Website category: university
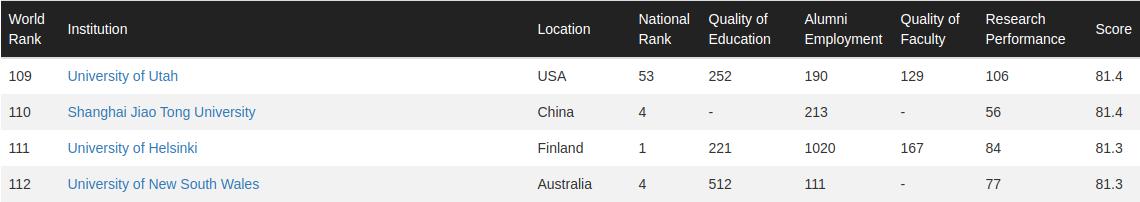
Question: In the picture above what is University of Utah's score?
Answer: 81.4

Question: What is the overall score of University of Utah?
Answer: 81.4

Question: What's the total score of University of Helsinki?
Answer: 81.3

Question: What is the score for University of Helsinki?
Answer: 81.3

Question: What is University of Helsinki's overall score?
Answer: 81.3

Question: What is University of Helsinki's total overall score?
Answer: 81.3

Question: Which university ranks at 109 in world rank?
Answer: University of Utah

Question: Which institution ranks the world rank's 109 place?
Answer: University of Utah

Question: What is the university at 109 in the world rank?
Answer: University of Utah

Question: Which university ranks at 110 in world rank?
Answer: Shanghai Jiao Tong University

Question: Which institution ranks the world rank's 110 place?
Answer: Shanghai Jiao Tong University

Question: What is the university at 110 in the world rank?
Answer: Shanghai Jiao Tong University

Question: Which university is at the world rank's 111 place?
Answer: University of Helsinki

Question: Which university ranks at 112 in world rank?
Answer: University of New South Wales

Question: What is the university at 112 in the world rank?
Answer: University of New South Wales

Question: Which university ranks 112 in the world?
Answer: University of New South Wales

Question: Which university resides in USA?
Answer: University of Utah

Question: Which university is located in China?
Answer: Shanghai Jiao Tong University

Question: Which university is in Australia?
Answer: University of New South Wales

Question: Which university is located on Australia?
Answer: University of New South Wales

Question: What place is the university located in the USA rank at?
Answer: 109

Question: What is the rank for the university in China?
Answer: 110

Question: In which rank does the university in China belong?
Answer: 110

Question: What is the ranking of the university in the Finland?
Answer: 111

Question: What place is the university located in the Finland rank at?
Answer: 111

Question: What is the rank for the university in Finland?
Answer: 111

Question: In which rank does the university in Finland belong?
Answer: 111

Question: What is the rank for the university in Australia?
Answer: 112

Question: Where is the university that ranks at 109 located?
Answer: USA

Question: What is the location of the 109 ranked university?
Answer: USA

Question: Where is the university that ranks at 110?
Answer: China

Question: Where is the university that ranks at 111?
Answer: Finland

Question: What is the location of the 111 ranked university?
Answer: Finland

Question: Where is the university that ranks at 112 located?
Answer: Australia

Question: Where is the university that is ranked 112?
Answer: Australia